Aerial crown-view tile of a tropical tree (Barro Colorado Island, Panama), acquired 20241112:
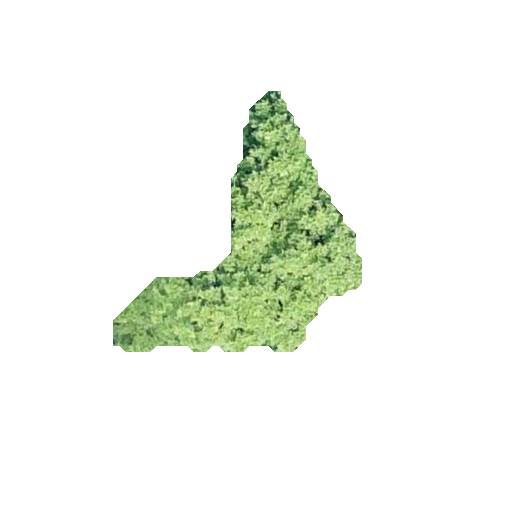
Species: Alseis blackiana
GBIF accepted scientific name: Alseis blackiana
Crown area: 46.6 m²